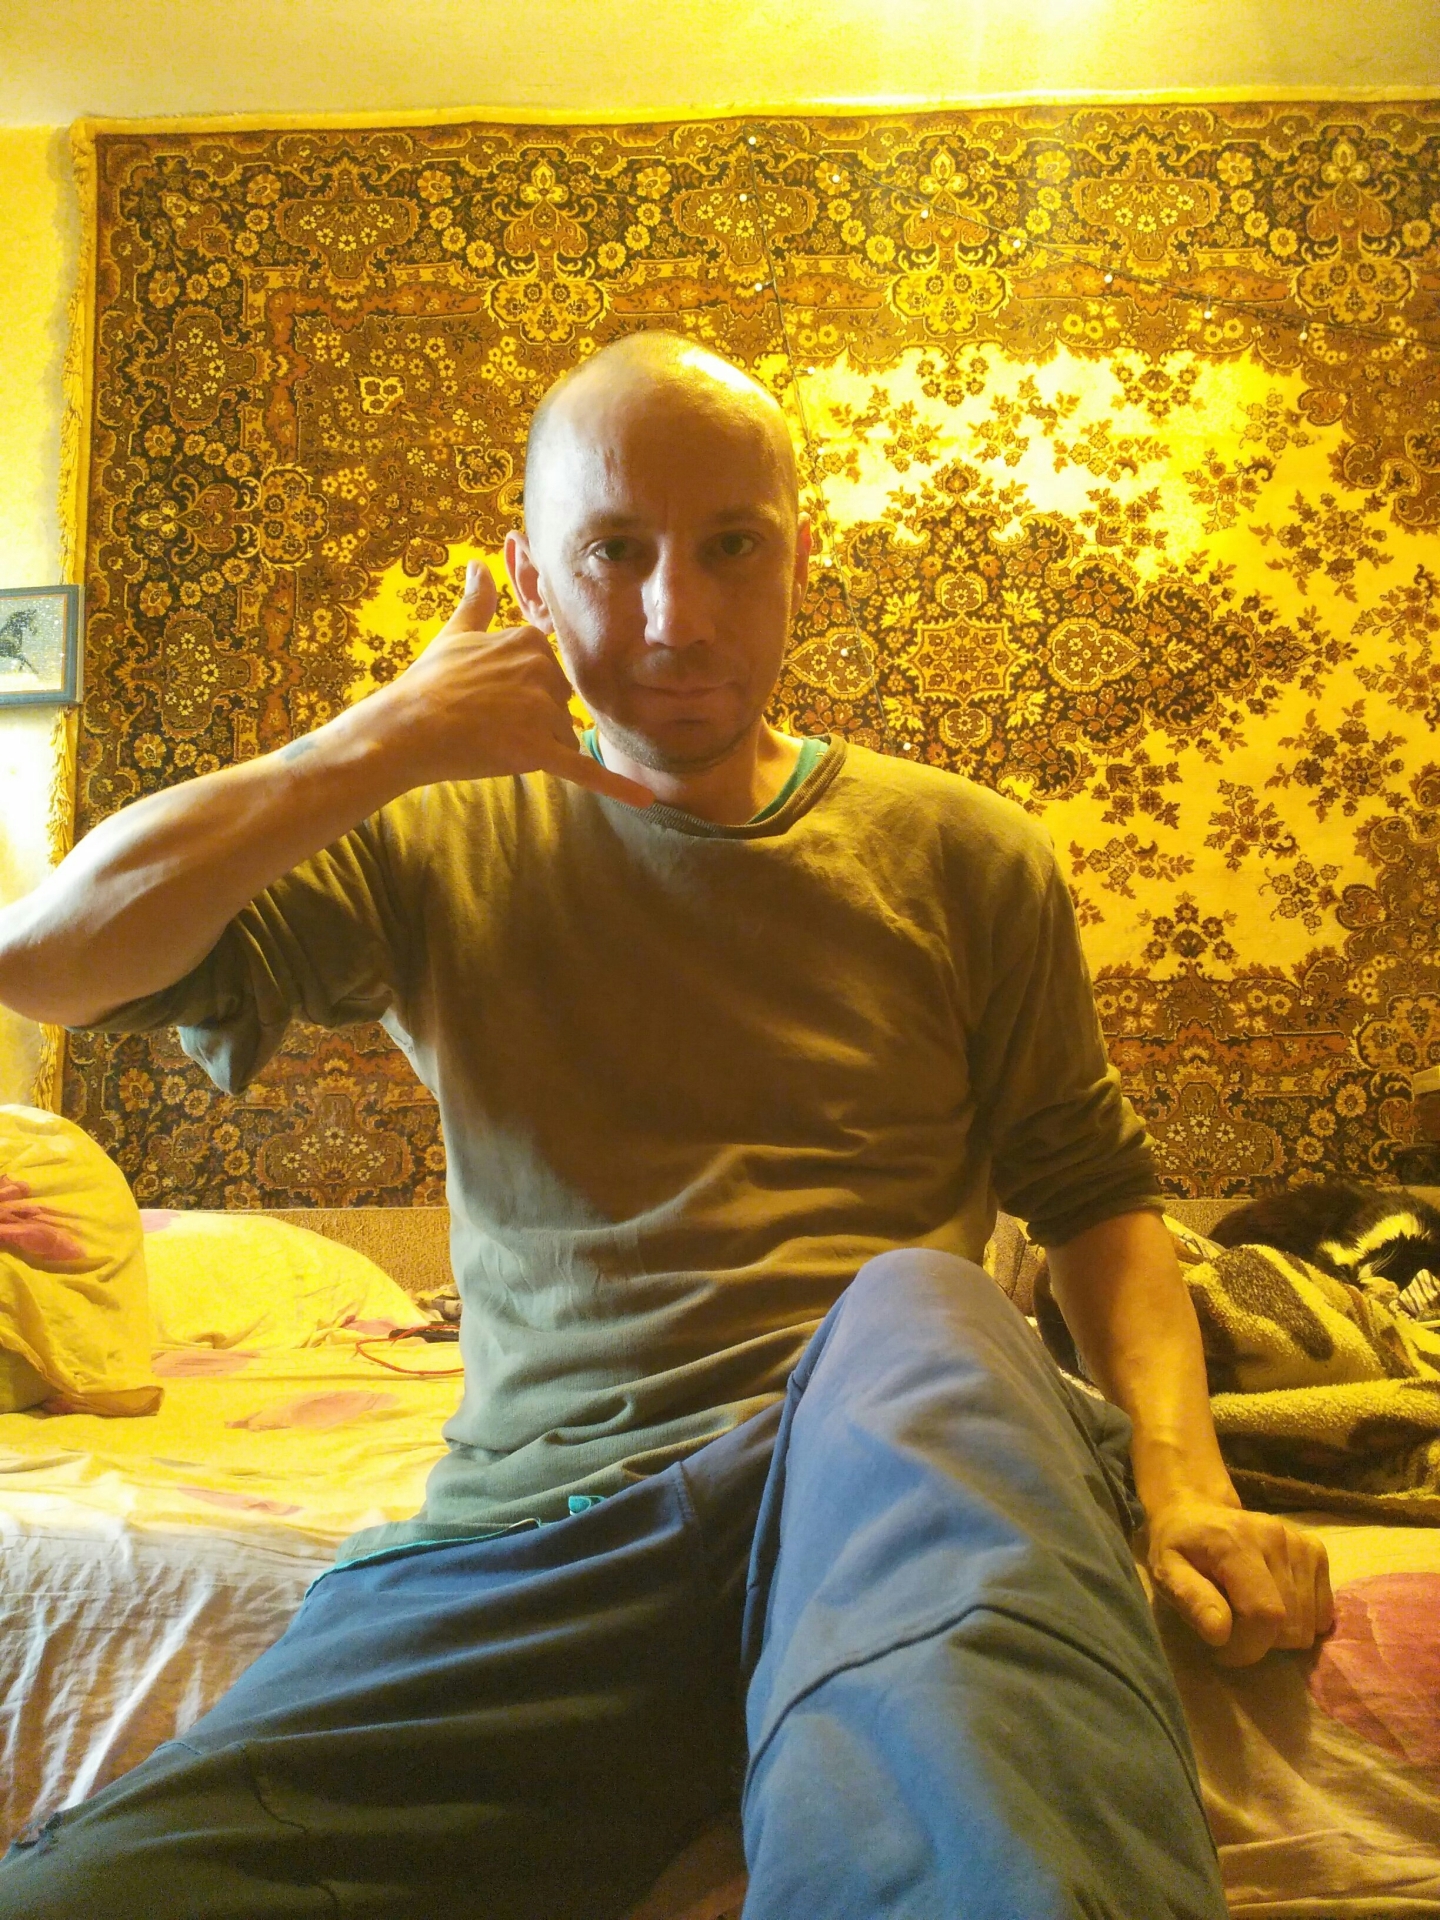
Label: clear